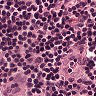
Metastatic tissue present: no